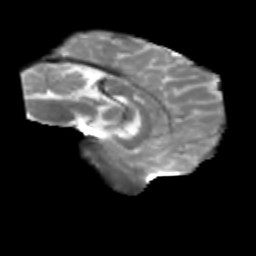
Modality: T2w
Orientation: sagittal
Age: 29
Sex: male
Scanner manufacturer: siemens
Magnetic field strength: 3 T
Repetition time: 1.8 s
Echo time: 0.07 s